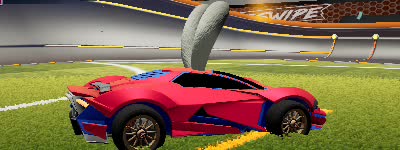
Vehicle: werewolf